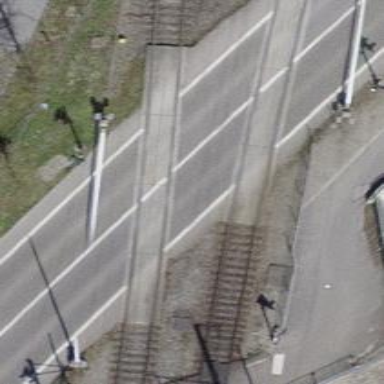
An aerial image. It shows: Level crossing with double half barrier.